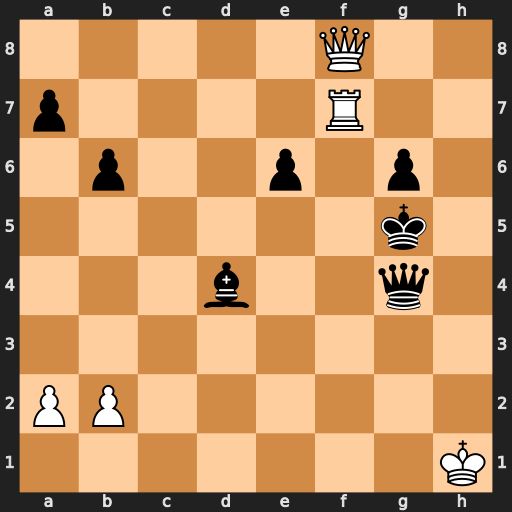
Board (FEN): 5Q2/p4R2/1p2p1p1/6k1/3b2q1/8/PP6/7K
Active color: w
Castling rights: -
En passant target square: -
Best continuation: Qe7+ Bf6 Qxf6+